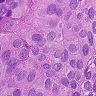
Metastatic tissue present: yes